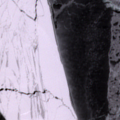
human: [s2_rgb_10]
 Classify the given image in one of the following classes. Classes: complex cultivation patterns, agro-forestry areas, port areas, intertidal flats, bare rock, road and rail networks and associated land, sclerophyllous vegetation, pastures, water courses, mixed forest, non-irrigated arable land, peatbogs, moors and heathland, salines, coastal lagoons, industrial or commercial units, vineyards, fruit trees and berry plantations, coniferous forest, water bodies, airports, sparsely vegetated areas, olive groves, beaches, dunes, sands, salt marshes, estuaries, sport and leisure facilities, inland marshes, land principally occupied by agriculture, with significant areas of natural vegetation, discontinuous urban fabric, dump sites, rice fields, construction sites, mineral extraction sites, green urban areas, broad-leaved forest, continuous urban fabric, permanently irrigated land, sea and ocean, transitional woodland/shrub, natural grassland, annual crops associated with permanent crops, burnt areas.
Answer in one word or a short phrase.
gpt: sea and ocean